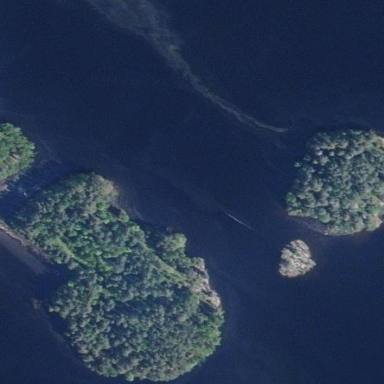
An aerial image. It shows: Islet.